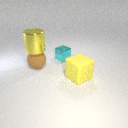
large yellow rubber cube to the right of large brown rubber sphere